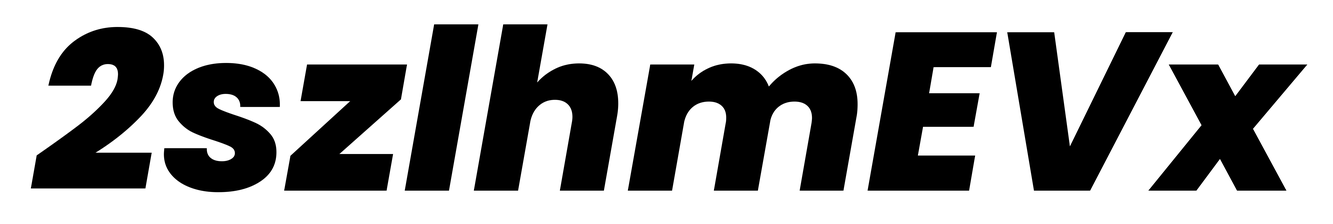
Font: Poppins-ExtraBoldItalic